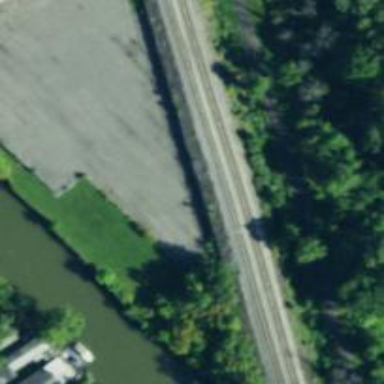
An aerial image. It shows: Railway line on embankment.